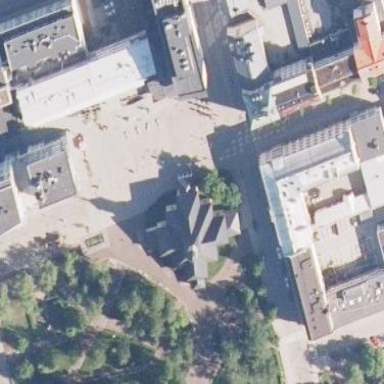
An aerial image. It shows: Church which is place of worship.